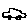
Label: car